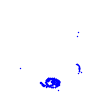
Particle: kaon